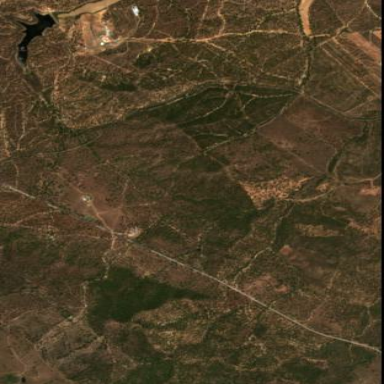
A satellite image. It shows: Beautiful dehesa grassland.